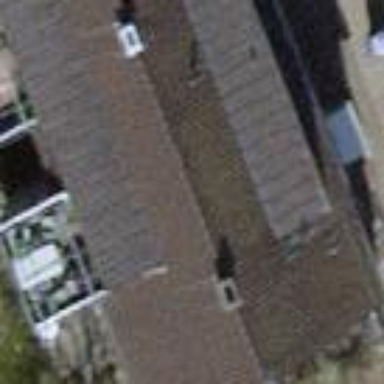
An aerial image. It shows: Building with tile roof.